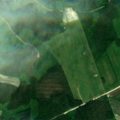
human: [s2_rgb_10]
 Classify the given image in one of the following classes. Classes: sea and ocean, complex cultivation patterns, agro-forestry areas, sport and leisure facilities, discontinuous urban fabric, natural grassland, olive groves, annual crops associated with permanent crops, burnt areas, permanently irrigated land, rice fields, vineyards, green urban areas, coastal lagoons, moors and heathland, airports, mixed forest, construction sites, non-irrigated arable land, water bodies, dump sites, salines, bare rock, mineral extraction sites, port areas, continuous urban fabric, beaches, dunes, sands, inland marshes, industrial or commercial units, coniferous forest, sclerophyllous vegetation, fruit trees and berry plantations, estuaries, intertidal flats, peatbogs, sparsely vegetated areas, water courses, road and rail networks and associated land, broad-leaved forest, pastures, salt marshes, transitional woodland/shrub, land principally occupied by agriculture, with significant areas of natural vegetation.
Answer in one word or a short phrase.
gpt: non-irrigated arable land, land principally occupied by agriculture, with significant areas of natural vegetation, coniferous forest, mixed forest, transitional woodland/shrub